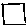
Label: square